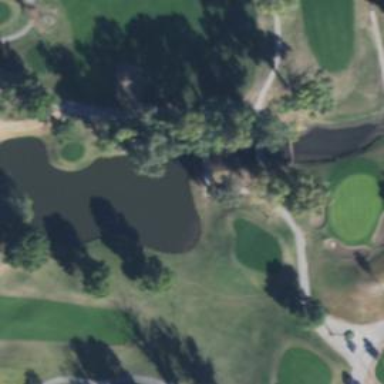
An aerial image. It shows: Path bridge with view of golf course.